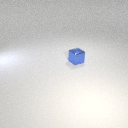
small blue metal cube